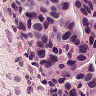
Metastatic tissue present: yes